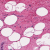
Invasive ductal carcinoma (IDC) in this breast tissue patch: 0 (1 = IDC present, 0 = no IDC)